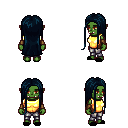
a pixel art fantasy rpg character, female body template, orc, green skin, gold chest armor, metal pants, raven extra-long hairstyle, leather bracers, black slippers, four views (front, back, left, right), 2x2 character sprite sheet, small pixel art, hard edges, no anti-aliasing